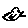
Label: bird